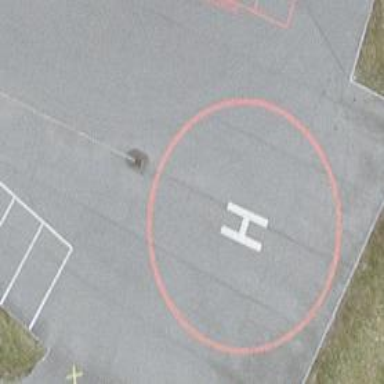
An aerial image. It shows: Image of helipad at airport.